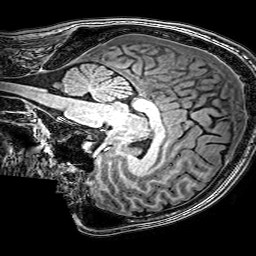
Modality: T1w
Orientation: sagittal
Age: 22
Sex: male
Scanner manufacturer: philips
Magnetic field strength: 3 T
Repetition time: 0.009 s
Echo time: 0.0035 s